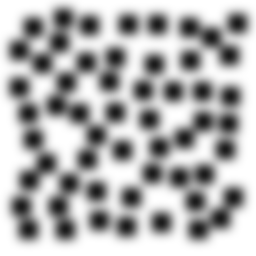
Squares: 56
Triangles: 0
Stars: 0
Total shapes: 56